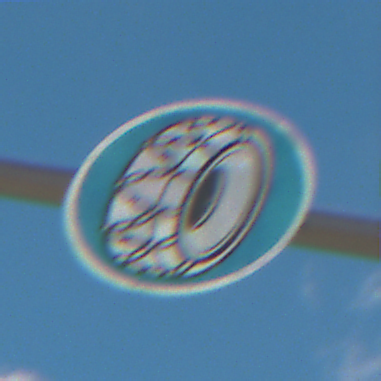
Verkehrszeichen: SchneekettenVorgeschrieben
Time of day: Midday
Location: Outdoor (Nature)
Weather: PartlyCloudy
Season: Autumn
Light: Natural